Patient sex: M
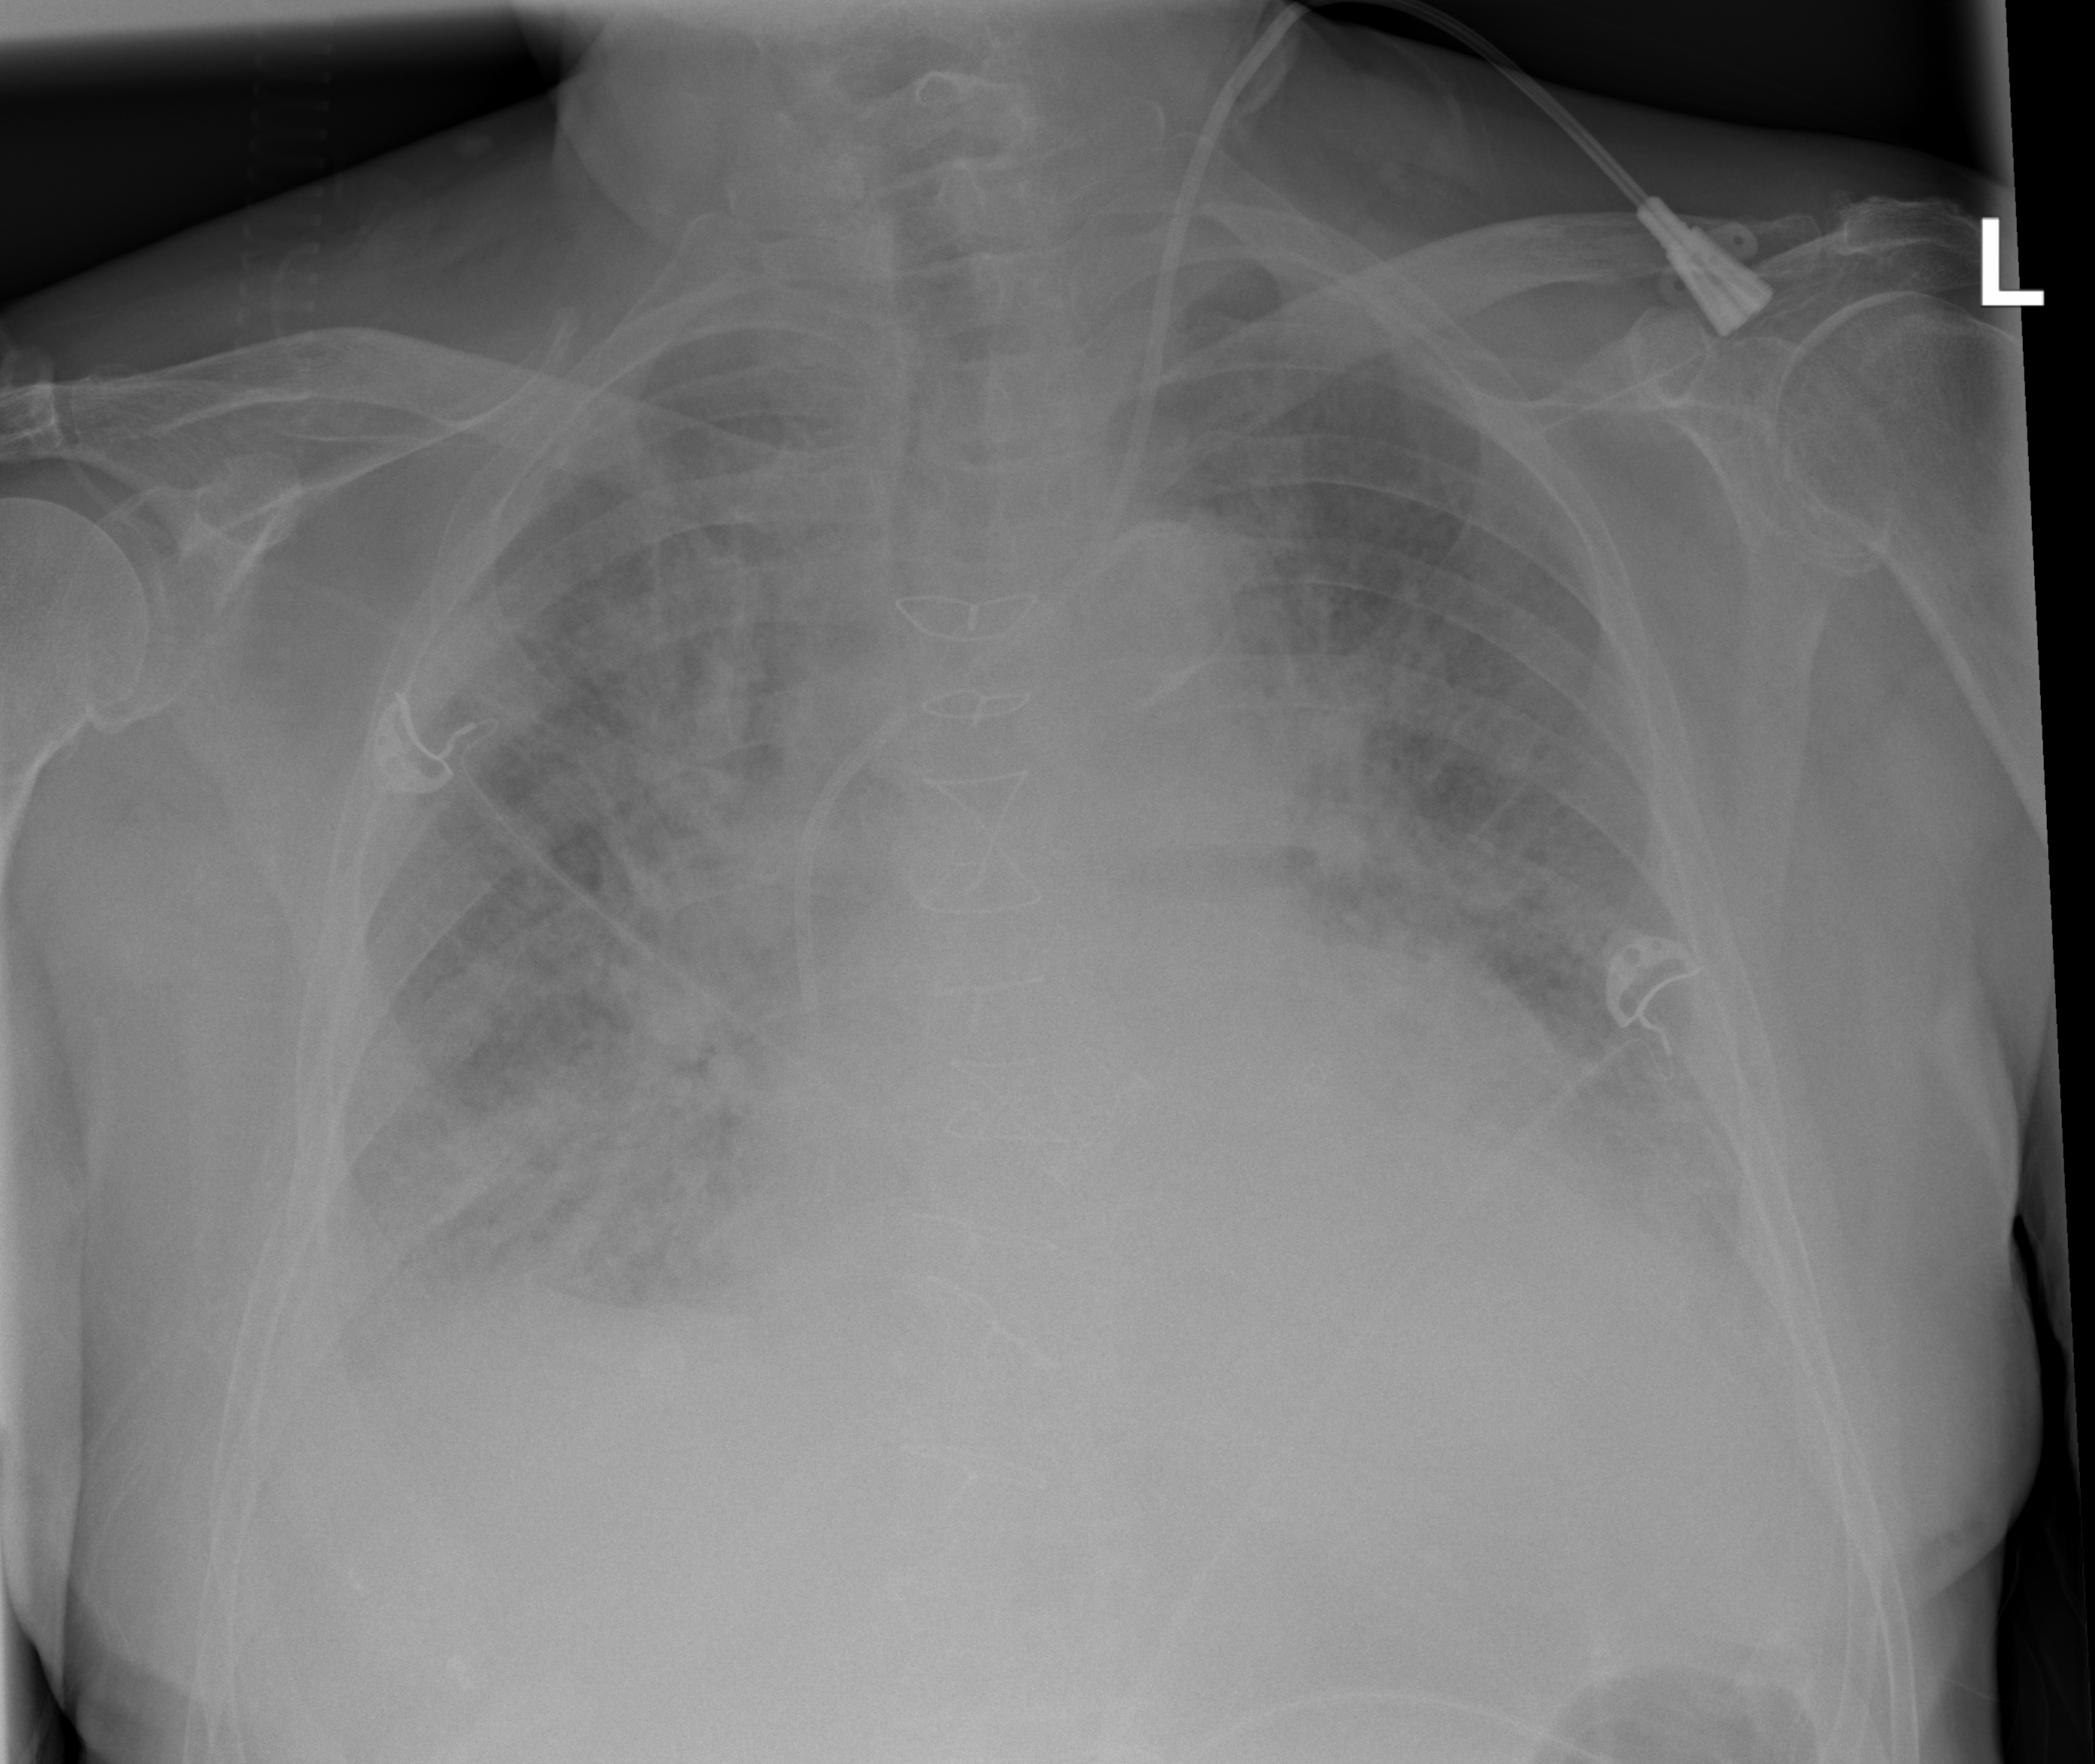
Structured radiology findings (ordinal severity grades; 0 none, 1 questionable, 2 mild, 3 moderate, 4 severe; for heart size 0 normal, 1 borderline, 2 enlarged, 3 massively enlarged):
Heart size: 2
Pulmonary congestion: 3
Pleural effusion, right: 2
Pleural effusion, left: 2
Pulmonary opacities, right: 3
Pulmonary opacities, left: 3
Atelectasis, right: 3
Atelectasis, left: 3